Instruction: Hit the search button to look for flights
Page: home
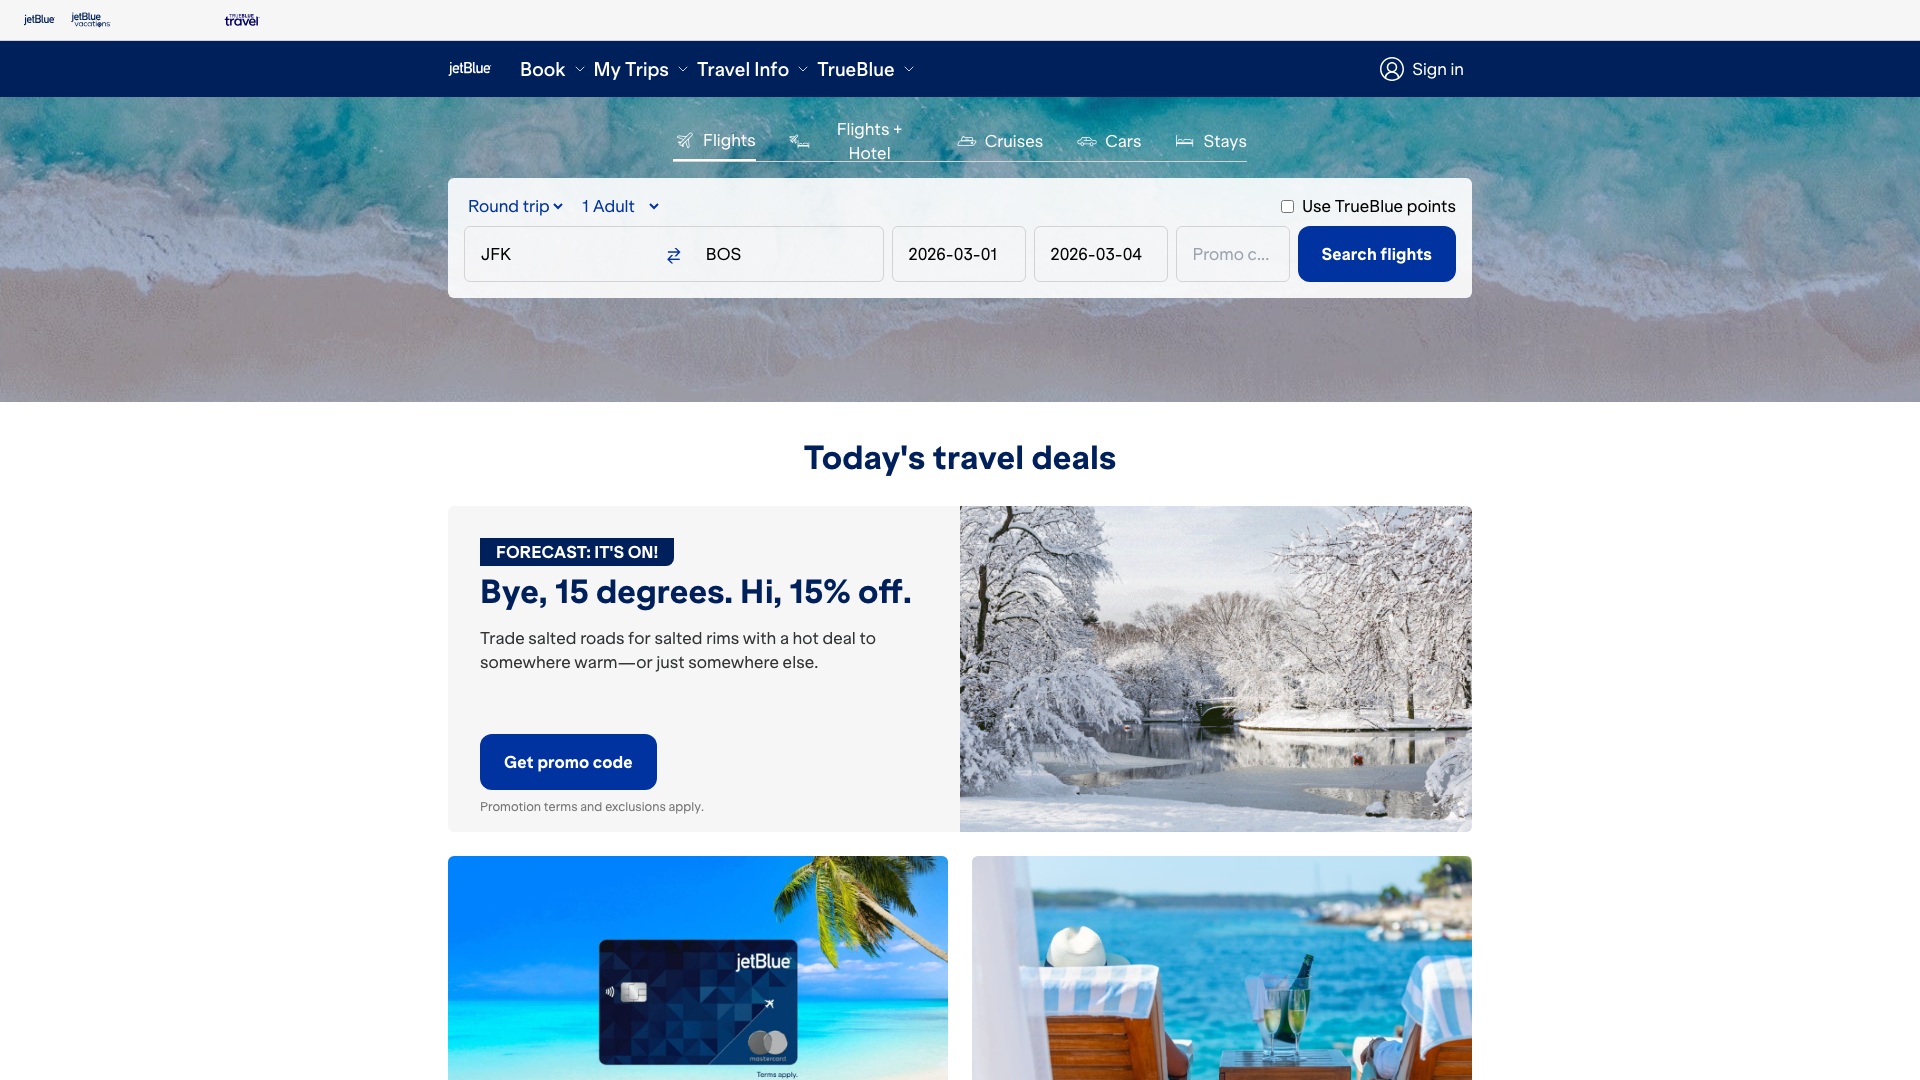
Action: click